Question: I'm trying to make a condition to know in which vector my cursor is, so I tried to illustrate with an image, imagine it's a tablet:

So I need a code to know in which vector the cursor is (not coordinates) when the event ACTION.DOWN. I know I must use if conditions and some formula but can't get into it.
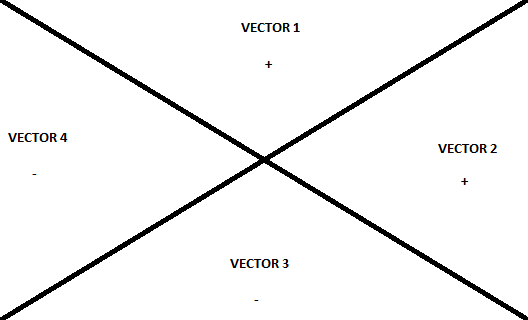
Answer: Lets say that the coordinates of the action down event are (x, y) and the rectangle extends from (0, 0) at the top left to (w, h) at the bottom right. You can classify the event using the following formulas (derived by taking the cross product of (x, y) with (w, h) and of [(x, y) - (w, 0)] with [(0, h) - (w, 0)]:
- -
Thus, if the event is above both diagonals, it is closest to vector 1; if it is above the major diagonal but below the minor diagonal, it is closest to vector 2; etc.